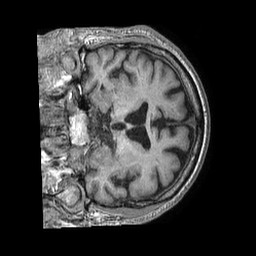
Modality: T1w
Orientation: coronal
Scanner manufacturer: philips
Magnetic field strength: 1.5 T
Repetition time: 0.007735 s
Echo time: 0.003525 s